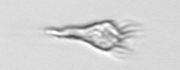
Label: Paratontonia_gracillima